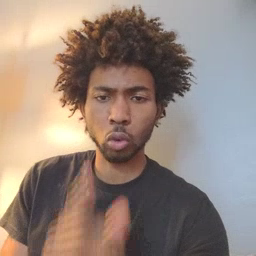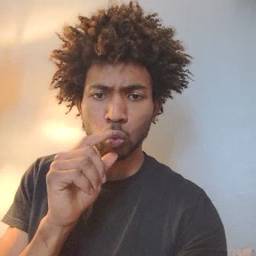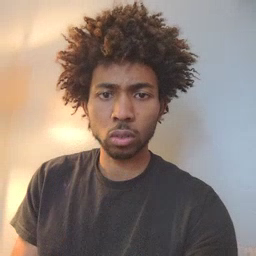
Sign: who